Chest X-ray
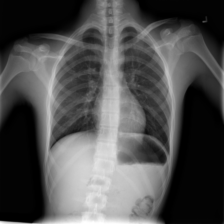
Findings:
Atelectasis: negative
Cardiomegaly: negative
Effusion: negative
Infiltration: positive
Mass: negative
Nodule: negative
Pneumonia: negative
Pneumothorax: negative
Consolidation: negative
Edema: negative
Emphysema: negative
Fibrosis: negative
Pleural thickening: negative
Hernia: negative